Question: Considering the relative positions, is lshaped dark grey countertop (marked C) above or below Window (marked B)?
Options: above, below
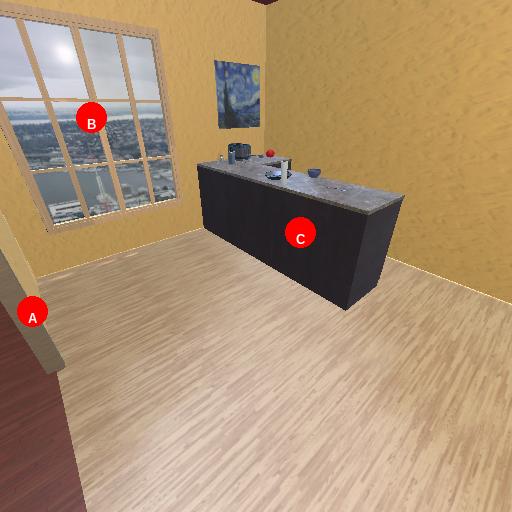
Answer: above